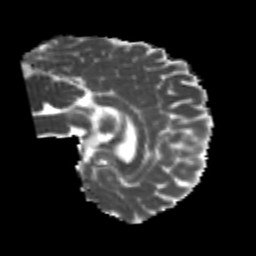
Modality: MD
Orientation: sagittal
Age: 25
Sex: male
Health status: healthy
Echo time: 0.074 s